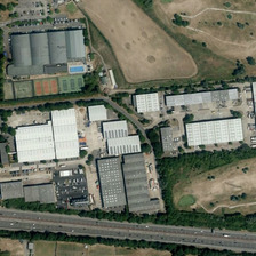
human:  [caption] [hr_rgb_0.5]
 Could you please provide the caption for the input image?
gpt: Some factories are close to roads and wasteland.

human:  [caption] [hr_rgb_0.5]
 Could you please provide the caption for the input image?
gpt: Some factory buildings are close to a road and scalland.

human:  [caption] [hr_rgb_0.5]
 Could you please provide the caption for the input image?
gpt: Some factory buildings are near the road.

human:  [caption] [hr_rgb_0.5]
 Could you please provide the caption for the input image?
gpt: Roads and wasteland near some factories

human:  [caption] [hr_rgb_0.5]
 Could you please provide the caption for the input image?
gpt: Some factory buildings are near a road and barley.